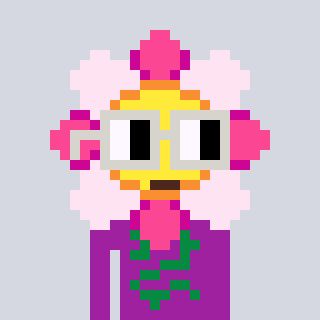
a pixel art character with square light gray glasses, a flower-shaped head and a magenta-colored body on a cool background